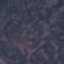
Label: HerbaceousVegetation